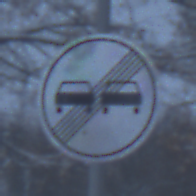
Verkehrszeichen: EndeUeberholverbot
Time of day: Midday
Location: Outdoor (Nature)
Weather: Overcast
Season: Winter
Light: Natural